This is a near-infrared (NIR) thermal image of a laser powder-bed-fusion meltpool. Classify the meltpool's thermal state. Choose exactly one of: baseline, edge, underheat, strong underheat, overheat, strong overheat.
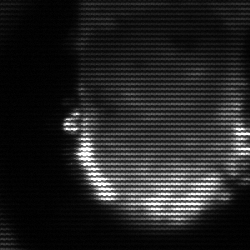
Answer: baseline